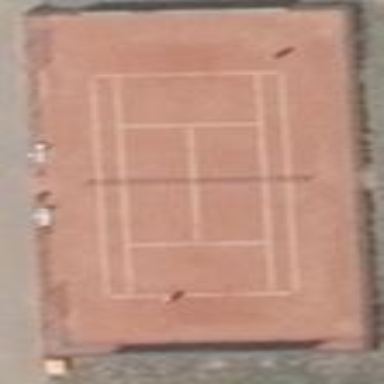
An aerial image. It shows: Chain link fence enclosing sandy tennis court pitch.